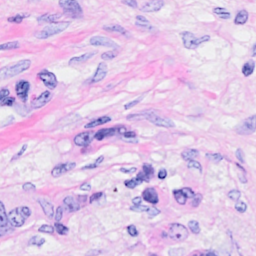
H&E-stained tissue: Breast